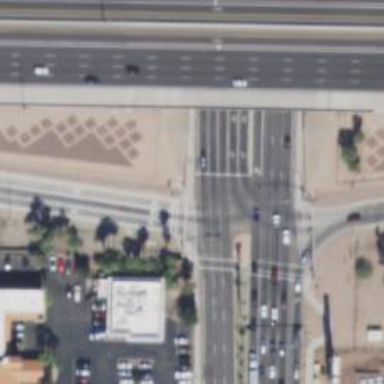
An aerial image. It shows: Solid stop line on the road marking.